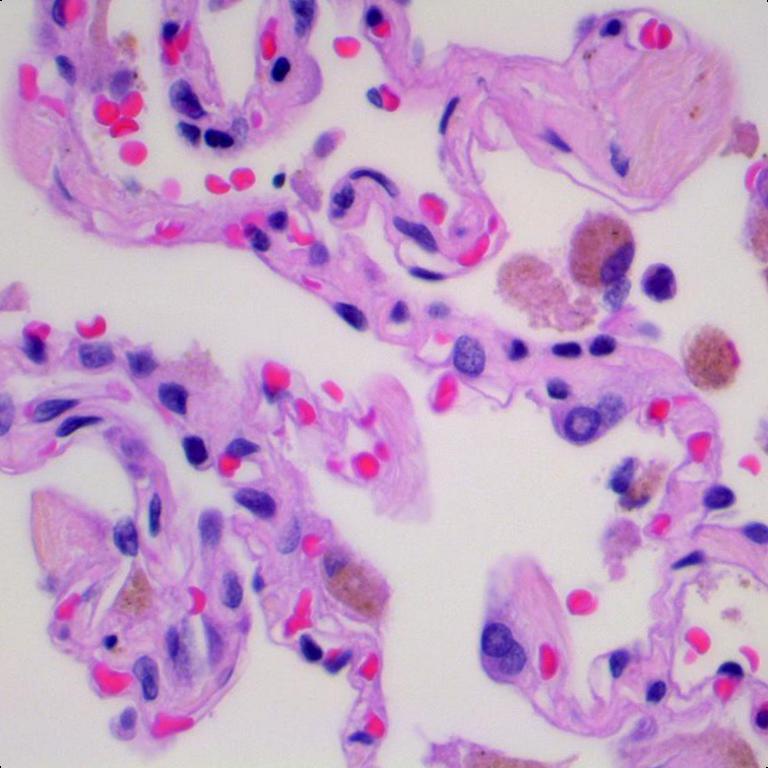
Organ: lung
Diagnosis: benign